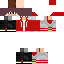
A male human skin with medium skin, wearing brown long hair dressed in a red hoodie and black pants, featuring a closed mouth.